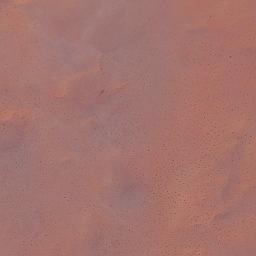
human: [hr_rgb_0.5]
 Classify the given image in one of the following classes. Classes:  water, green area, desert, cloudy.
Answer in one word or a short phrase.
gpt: desert